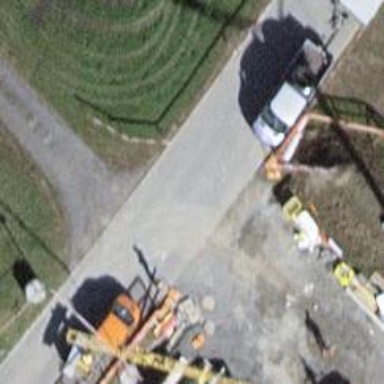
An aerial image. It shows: Driveway leading to service road.